【题型】填空题　【知识点】解析几何　【难度】easy
已知曲线 \(x = 1 + \sqrt{4 - y^2}\) 与直线 \(y = x + b\) 有两个相异的交点，那么实数 \(b\) 的取值范围是 \underline{\quad\quad}.
【解答】
【答案】\((-2\sqrt{2} - 1, -3]\).

【分析】画出图象，数形结合，求出直线与半圆恰好相切时 \(b\) 的值，再求出临界值，即可得解.

【详解】由 \(x = 1 + \sqrt{4 - y^2}\)，则 \(x \ge 1\)，且 \((x - 1)^2 + y^2 = 4\)，

所以 \(x = 1 + \sqrt{4 - y^2}\) 表示以 \((1,0)\) 为圆心，2 为半径的圆在 \(x = 1\) 及直线 \(x = 1\) 右侧部分，

直线 \(y = x + b\) 是与 \(y = x\) 平行的直线，

如图所示：

当直线 \(y = x + b\) 与曲线相切时 \(d = \frac{|1 - 0 + b|}{\sqrt{1^2 + (-1)^2}} = 2\)，则 \(b = -1 - 2\sqrt{2}\)（正值舍去），

当直线过点 \(A(1,-2)\) 时，\(b = -3\)，结合图形分析得 \(b\) 的取值范围是 \((-2\sqrt{2} - 1, -3]\).

故答案为：\((-2\sqrt{2} - 1, -3]\).

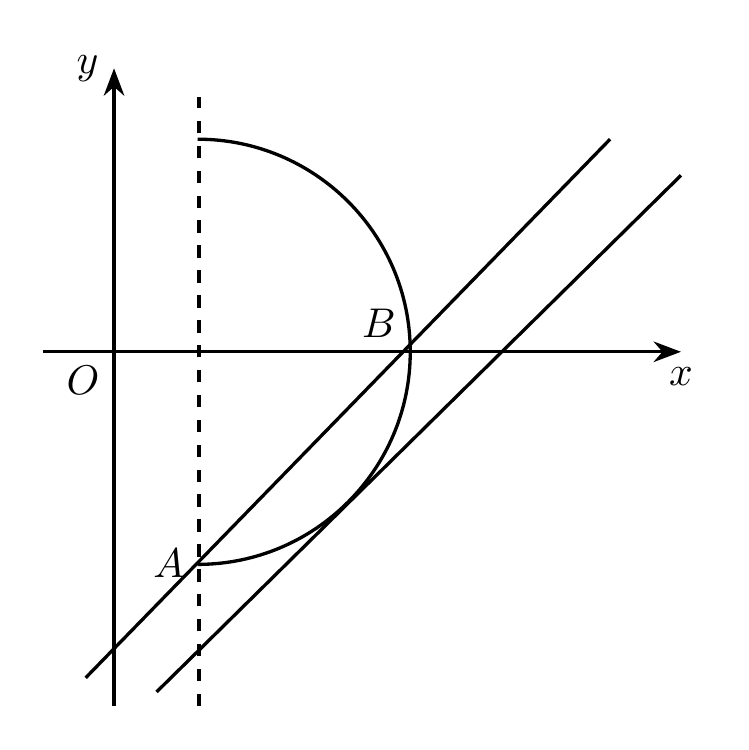